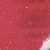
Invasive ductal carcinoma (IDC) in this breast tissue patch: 0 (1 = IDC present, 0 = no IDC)